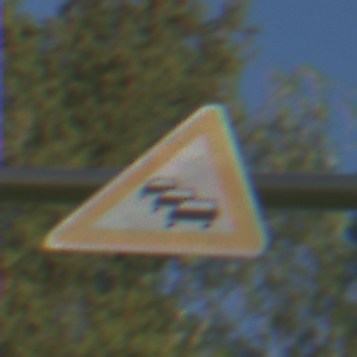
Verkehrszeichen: Stau
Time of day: MorningAfternoon
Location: Outdoor (Nature)
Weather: PartlyCloudy
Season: NotSpecified
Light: Natural